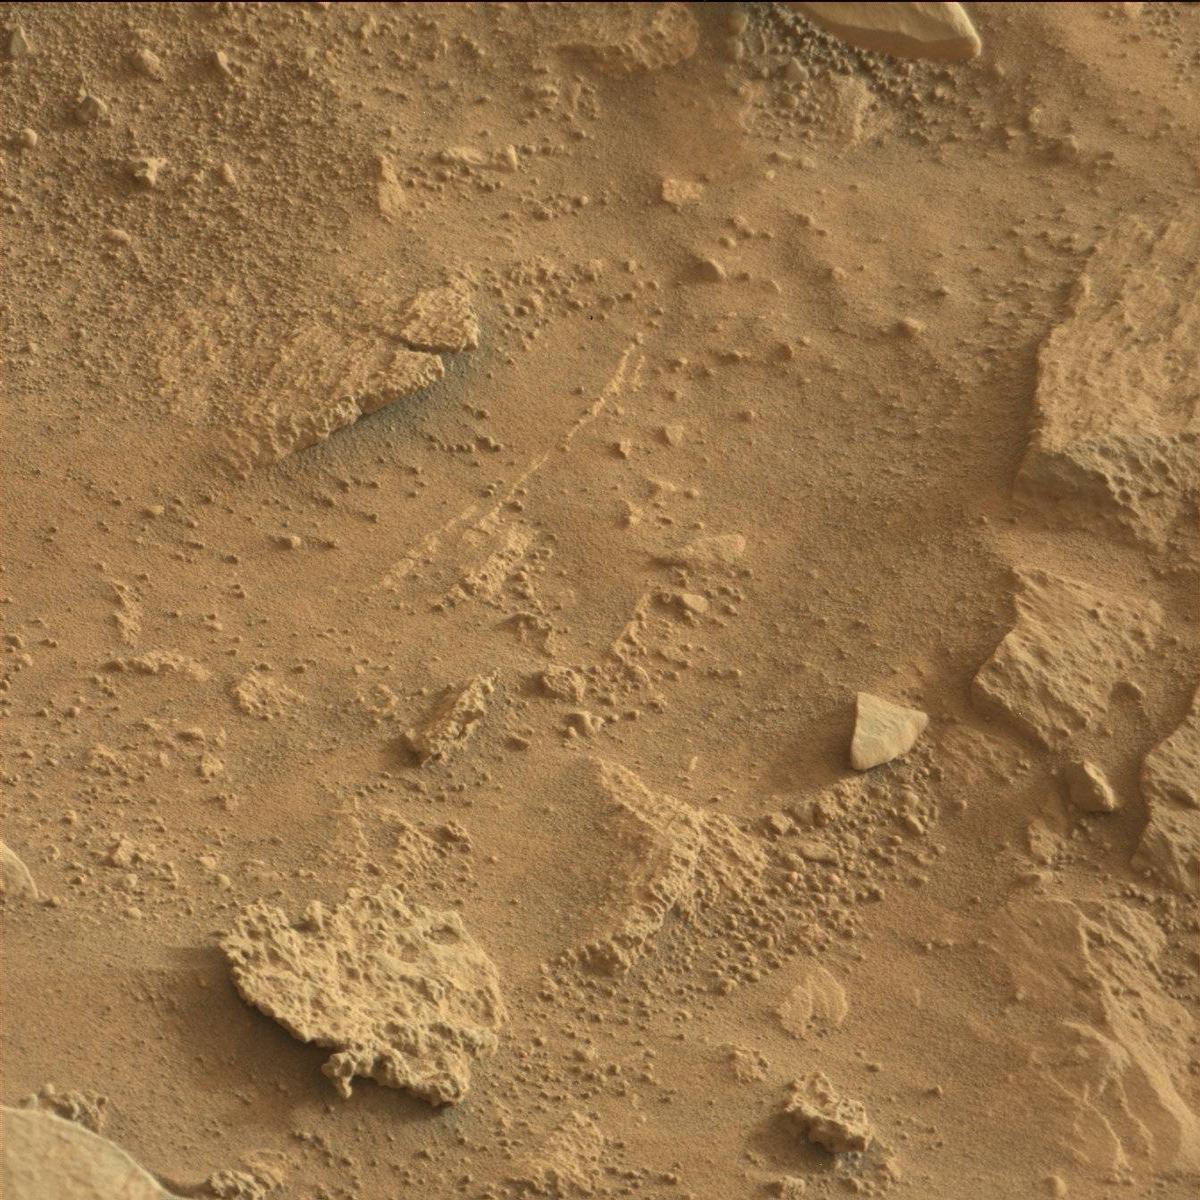
Terrain classes present: Bedrock, Sand / Soil